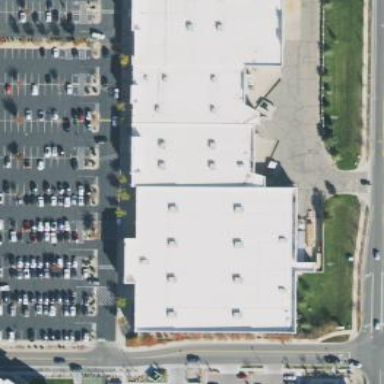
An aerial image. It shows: Retail building.